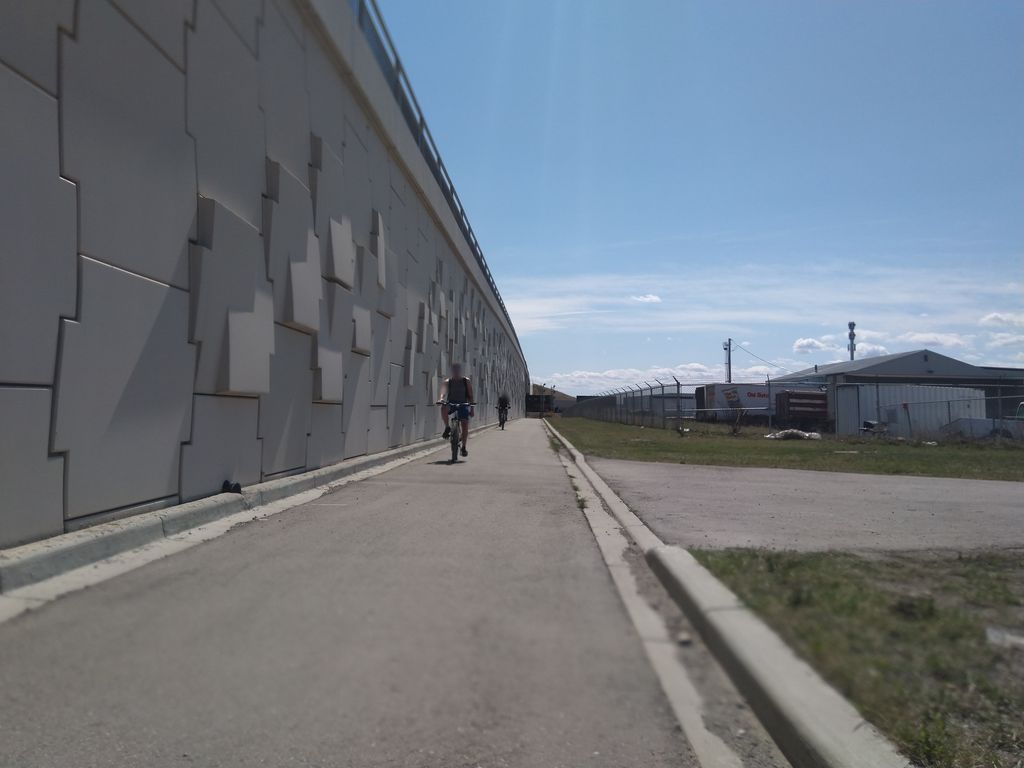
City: calgary